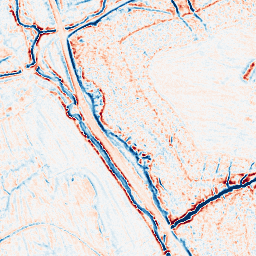
Category: edge_preserving
Decomposition family: bilateral
Decomposition parameters: d: 9
sigma_color: 150
sigma_space: 150
Upsampling method: cubic_catmull_rom
Upsampling parameters: scale: 2
Upsampling scale: 2